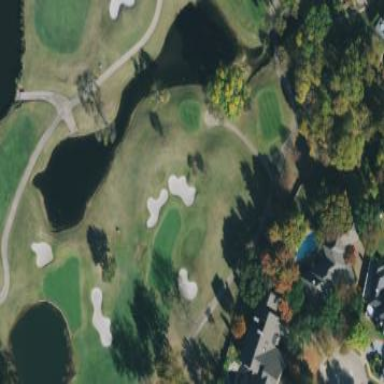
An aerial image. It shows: Water hazard on golf course. The hazard is natural water feature.